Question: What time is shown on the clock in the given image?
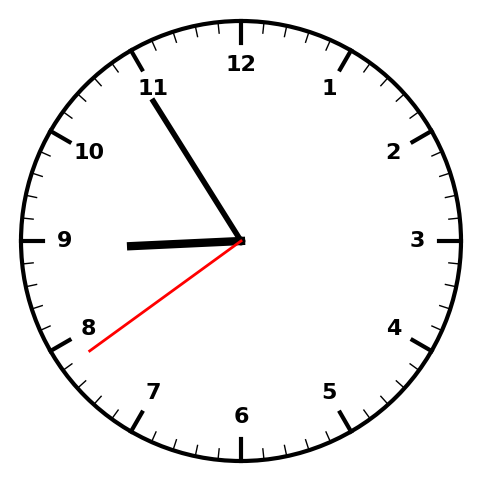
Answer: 08:54:39